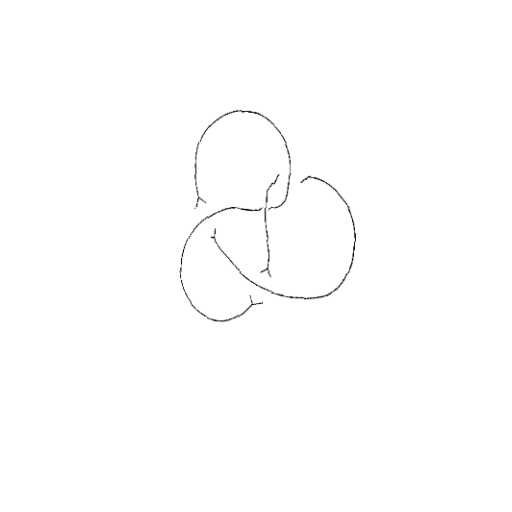
Crossing number: 4